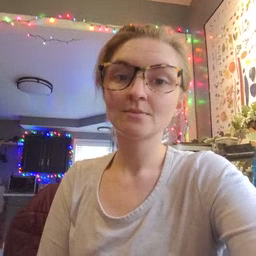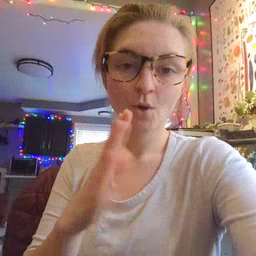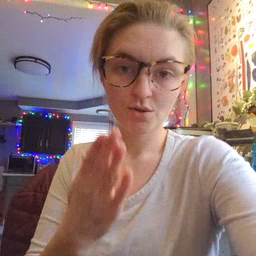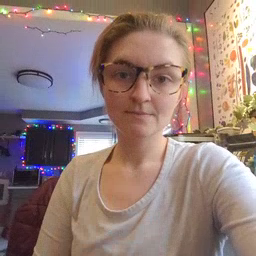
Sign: book